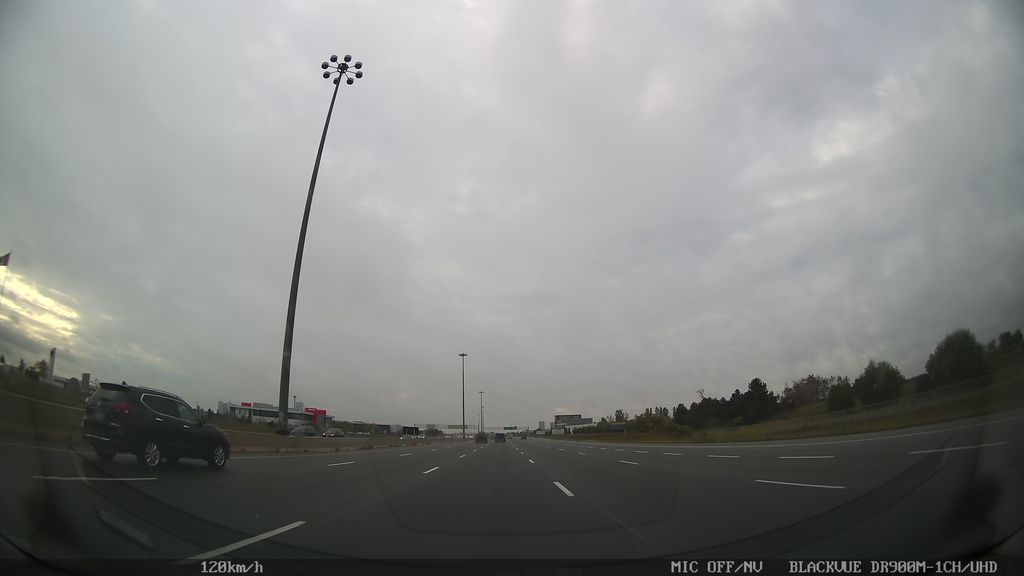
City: toronto